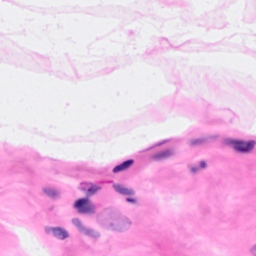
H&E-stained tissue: Breast